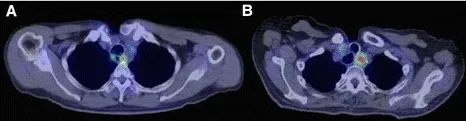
PET/CT depicting increased of FDG uptake at the paratracheal site. A PET/CT in 2006. B; PET/CT in 2012.
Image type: radiology (pet)